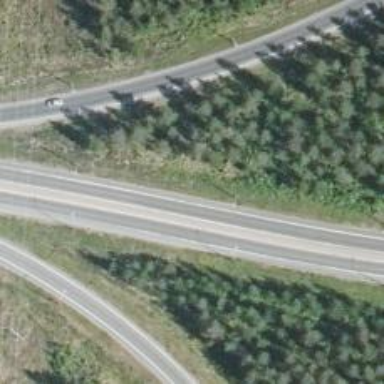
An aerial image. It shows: Asphalt motorway categorized as trunk road.